Aerial crown-view tile of a tropical tree (Barro Colorado Island, Panama), acquired 20241216:
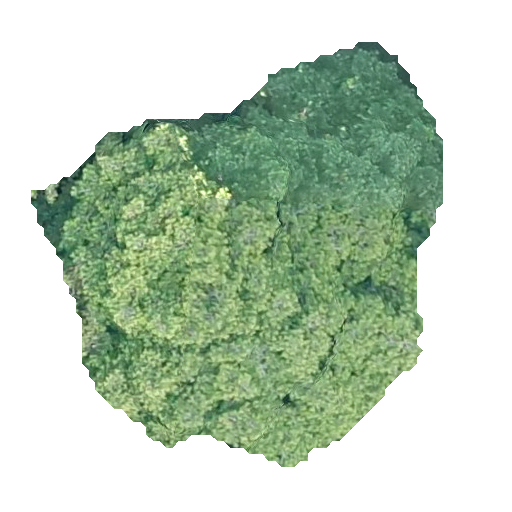
Species: Virola surinamensis
GBIF accepted scientific name: Virola surinamensis
Crown area: 170.433 m²